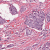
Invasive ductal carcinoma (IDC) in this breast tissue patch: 1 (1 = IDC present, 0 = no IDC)